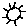
Label: sun